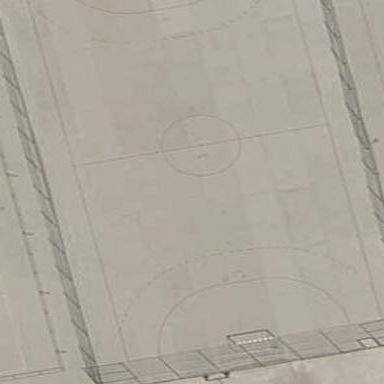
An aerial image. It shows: Futsal pitch for leisure and sports activities.